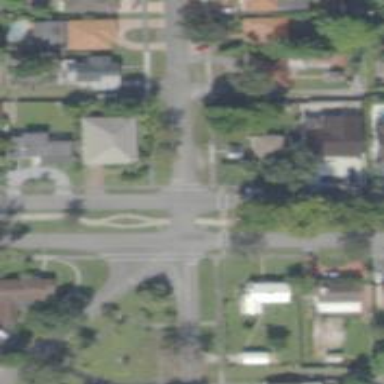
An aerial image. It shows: Marked crossing on the road.